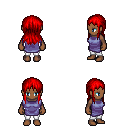
a pixel art fantasy rpg character, female body template, human, dark skin, chain tabard jacket, white pants, red unkempt hairstyle, four views (front, back, left, right), 2x2 character sprite sheet, small pixel art, hard edges, no anti-aliasing